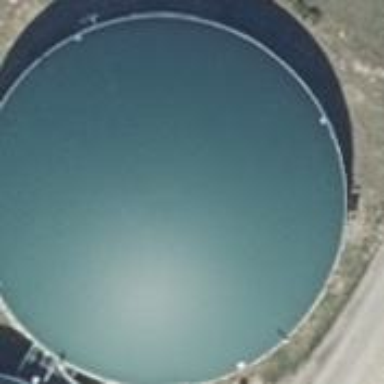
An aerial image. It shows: Building with covered reservoir featuring dome-shaped roof.